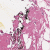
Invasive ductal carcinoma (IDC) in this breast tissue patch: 0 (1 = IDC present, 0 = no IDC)